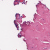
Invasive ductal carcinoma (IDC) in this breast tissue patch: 0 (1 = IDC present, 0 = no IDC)